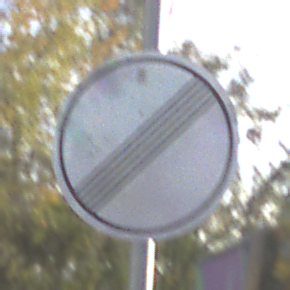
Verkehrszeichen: EndeSaemtlicherBegrenzungen
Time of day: MorningAfternoon
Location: Outdoor (Urban)
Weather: PartlyCloudy
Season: NotSpecified
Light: Natural